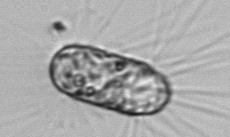
Label: Corethron_hystrix